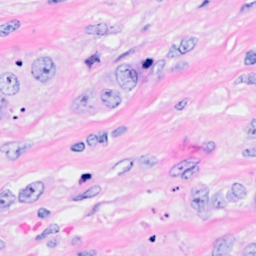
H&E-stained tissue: Breast